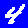
Digit: 4